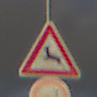
Verkehrszeichen: WildwechselRechts
Zusatzzeichen unten: VerbotUeberholenEinspurigeFahrzeuge
Umgebung: Outdoor, Nature
Tageszeit: SunriseSunset
Wetter: PartlyCloudy
Licht: Natural
Jahreszeit: NotSpecified
Kontrast: HighContrast